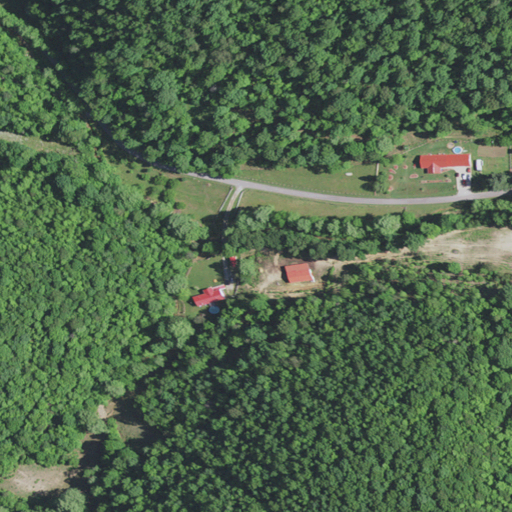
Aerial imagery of valley in Kentucky named Spruce Hollow containing deciduous forest, mixed forest, open development, and low intensity development